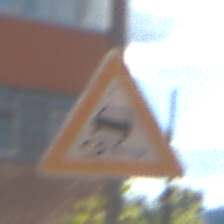
Verkehrszeichen: SchleuderOderRutschgefahr
Umgebung: Outdoor, Suburban
Tageszeit: MorningAfternoon
Wetter: PartlyCloudy
Licht: Natural
Jahreszeit: NotSpecified
Kontrast: HighContrast